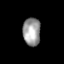
Tissue: skin
Cell type: Epithelial cells
Senescence score: 0.8257
Nuclear area (px): 479
Mean DAPI intensity: 156.489